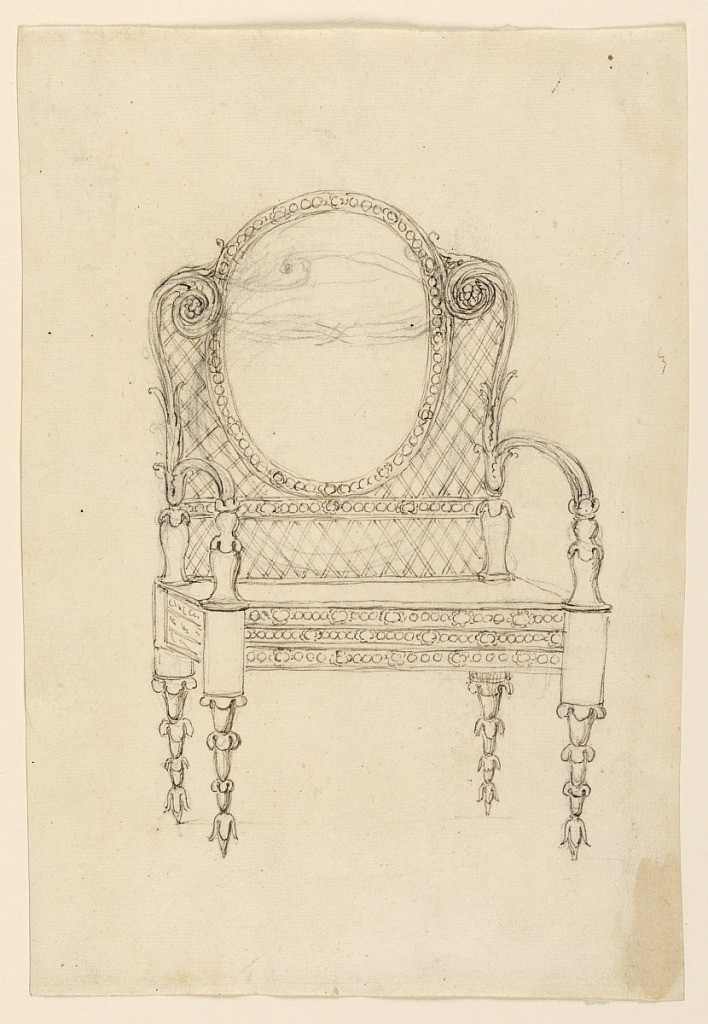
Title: Design for an Armchair
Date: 1830–40
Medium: Pen and ink, graphite on paper
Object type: Drawing
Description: Vertical rectangle. Design for an armchair; the lower part of the legs consist of four chalices. Seatback decorated with an oval, a band, and a lattice.